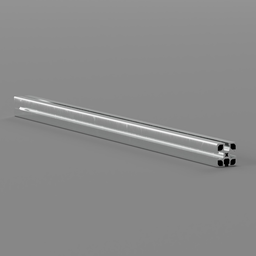
Label: tools